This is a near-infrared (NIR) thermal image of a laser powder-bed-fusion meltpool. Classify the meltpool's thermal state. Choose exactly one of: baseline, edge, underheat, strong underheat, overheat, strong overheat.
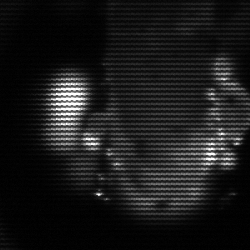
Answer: strong underheat